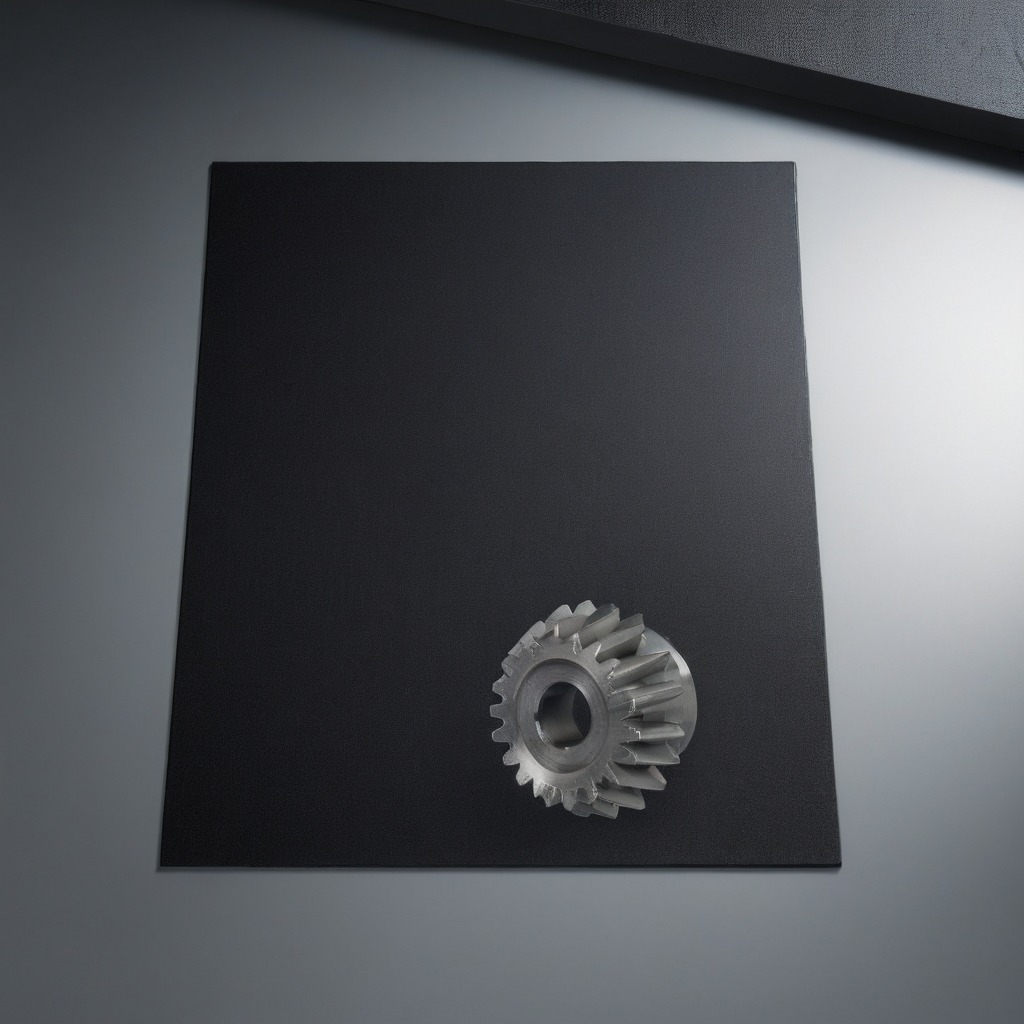
A steel gear with teeth is lying on the granite tabletop.